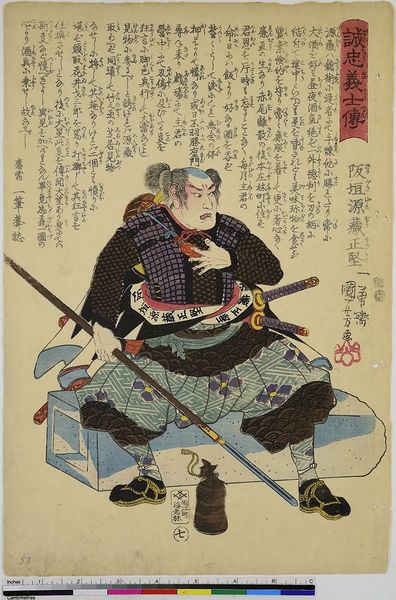
Titel: Sakakaki Genzo Masakata, Blatt 7 aus der Serie: Geschichte der loyalen Gefolgsmänner
Künstler: Utagawa Kuniyoshi
Standort: Hamburg
Institution: Museum für Kunst und Gewerbe Hamburg
Schlagwörter: mann, schwarz, rot, mensch, portrait, person, holzschnitt, schrift, schuhe, lanze, druckgraphik, druckgrafik, schwert, soldat, krieger, ereignis, zeit, farbholzschnitt, situation, ereignisbild, samurai, japaner, edo, historische, reproduktionen, druckerzeugnisse, porträt, persönlichkeit, soldatenleben, ukiyo